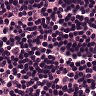
Metastatic tissue present: no